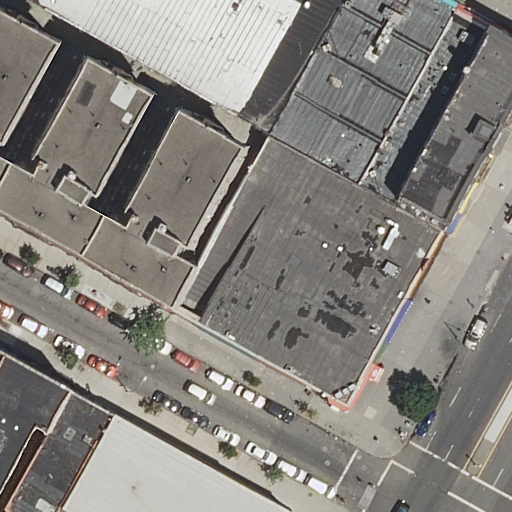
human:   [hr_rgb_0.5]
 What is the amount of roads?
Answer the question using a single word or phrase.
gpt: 4

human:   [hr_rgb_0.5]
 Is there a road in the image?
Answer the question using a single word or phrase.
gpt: yes

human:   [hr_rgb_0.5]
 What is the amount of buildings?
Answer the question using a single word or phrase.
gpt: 10

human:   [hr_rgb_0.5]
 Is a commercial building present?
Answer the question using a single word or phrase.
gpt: no

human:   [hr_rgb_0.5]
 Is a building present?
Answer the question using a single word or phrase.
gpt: yes

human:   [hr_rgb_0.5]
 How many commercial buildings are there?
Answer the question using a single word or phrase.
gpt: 0

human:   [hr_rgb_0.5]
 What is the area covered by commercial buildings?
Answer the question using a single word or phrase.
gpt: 0m2

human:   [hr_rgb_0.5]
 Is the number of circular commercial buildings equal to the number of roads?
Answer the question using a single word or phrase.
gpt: no

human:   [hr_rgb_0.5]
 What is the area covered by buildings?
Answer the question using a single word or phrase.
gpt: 3299m2

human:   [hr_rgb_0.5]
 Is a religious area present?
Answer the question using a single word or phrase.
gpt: no

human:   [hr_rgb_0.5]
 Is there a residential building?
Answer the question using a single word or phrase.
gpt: yes

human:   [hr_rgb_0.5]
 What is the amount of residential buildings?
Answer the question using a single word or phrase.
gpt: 10

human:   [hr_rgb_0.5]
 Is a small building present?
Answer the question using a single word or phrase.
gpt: yes

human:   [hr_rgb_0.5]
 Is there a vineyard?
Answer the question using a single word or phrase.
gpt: no

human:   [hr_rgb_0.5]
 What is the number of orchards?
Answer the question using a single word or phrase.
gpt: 0

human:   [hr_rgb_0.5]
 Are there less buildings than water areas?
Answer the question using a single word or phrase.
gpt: no

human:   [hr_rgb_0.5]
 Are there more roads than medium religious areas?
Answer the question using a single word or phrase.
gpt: yes

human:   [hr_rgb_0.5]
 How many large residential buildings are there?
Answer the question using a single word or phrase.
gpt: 2

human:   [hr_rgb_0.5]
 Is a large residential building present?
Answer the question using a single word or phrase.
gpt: yes

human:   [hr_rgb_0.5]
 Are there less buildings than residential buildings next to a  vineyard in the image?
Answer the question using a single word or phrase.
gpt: no

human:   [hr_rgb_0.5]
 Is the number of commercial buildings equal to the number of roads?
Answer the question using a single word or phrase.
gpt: no

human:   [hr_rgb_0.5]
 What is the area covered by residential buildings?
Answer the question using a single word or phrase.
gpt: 3299m2

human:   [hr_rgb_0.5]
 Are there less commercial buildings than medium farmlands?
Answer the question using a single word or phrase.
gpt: no

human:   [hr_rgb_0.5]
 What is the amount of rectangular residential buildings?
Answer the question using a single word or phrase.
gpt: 6

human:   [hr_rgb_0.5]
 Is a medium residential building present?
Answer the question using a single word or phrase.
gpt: yes

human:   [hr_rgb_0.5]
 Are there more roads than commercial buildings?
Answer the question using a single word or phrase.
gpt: yes

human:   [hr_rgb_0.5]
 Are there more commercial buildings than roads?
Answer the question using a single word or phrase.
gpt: no

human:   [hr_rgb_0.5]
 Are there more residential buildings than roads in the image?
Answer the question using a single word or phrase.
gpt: yes

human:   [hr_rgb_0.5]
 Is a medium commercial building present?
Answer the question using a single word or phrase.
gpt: no

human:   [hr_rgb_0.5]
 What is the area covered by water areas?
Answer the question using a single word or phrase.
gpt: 0m2

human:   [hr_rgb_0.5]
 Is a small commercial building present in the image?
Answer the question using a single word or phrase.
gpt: no

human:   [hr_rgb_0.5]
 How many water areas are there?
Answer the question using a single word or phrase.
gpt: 0

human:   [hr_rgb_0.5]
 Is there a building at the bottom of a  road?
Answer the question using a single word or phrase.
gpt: yes

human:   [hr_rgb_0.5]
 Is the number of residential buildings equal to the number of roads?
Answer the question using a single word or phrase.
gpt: no

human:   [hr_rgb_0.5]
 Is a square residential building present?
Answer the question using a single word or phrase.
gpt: no

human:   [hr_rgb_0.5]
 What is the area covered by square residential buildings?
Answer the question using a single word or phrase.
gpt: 0m2

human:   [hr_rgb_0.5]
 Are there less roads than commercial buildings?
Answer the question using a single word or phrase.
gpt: no

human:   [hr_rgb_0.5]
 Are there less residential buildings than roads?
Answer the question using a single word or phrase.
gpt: no

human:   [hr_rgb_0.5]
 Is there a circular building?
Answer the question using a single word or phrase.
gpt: no

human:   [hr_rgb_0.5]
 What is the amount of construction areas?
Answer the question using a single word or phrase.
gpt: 0

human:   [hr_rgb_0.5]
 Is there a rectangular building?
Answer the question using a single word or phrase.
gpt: yes

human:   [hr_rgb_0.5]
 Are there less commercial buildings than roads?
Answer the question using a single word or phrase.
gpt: yes

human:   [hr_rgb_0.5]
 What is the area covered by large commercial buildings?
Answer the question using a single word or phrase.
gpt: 0m2

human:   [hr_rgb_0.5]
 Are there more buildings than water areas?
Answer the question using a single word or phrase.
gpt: yes

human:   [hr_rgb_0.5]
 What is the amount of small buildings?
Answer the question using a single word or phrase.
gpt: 6

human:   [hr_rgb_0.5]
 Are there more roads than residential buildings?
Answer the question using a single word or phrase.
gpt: no

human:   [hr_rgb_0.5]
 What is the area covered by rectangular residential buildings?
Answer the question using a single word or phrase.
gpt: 226m2

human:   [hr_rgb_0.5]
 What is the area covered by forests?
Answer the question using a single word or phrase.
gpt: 0m2

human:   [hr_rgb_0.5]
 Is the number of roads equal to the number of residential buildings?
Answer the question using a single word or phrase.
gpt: no

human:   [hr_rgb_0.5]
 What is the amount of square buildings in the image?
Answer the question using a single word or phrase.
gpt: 0

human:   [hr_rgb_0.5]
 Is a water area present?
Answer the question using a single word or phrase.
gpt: no

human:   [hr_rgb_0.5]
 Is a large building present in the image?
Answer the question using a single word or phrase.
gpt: yes

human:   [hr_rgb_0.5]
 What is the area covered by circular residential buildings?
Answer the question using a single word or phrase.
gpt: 0m2

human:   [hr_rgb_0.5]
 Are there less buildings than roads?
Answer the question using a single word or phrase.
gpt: no

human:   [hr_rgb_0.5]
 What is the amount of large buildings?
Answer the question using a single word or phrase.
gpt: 2

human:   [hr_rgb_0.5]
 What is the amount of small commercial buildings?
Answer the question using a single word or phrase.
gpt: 0

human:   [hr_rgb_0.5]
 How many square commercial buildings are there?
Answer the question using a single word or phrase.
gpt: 0

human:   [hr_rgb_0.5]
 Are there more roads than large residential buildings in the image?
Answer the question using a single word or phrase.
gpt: yes

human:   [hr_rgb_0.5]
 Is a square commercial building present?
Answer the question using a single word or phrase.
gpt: no

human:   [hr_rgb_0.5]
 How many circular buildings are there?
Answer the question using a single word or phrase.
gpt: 0

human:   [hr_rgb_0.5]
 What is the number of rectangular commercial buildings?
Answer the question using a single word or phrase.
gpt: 0

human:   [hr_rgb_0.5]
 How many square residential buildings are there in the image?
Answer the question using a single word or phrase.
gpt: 0

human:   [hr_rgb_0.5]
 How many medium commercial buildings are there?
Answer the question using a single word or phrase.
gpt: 0

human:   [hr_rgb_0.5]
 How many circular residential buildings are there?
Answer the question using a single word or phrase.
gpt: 0